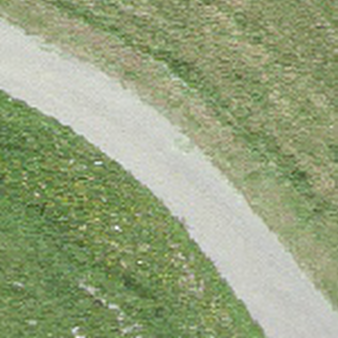
Label: other